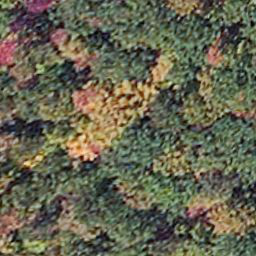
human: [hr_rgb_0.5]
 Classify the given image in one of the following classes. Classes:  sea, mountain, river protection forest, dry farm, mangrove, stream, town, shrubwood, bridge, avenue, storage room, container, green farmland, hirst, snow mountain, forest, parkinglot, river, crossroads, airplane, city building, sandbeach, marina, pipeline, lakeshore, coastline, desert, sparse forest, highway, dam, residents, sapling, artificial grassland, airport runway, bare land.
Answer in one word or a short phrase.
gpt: mangrove